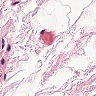
Metastatic tissue present: no